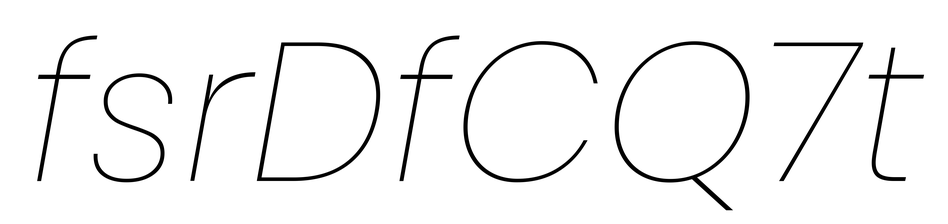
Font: Poppins-ThinItalic